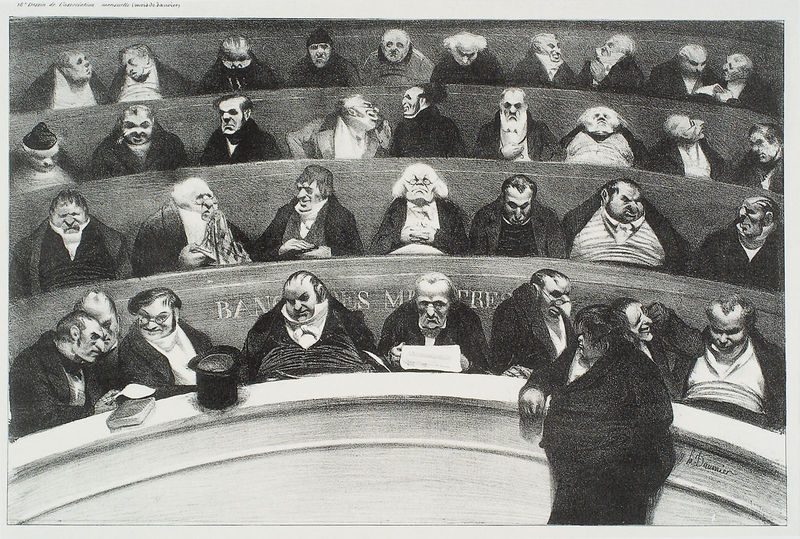
Titel: Der gesetzgebende Bauch. Der Blickwinkel der ministerialen Banken
Künstler: Honoré Daumier
Schlagwörter: schlaf, menschen, köpfe, männer, schwarz, weiss, zeichnung, tuch, herren, zylinder, anzug, bart, gericht, alte, gesicht, signatur, brüstung, haare, theater, graphik, saal, karikatur, dick, lesen, kammer, fett, alter, buch, druck, lithographie, brille, schriften, politiker, bänke, daumier, taschentuch, brief, westen, sitzbank, parlament, rud, vorlesung, senat, honoratioren, satt, abgeordnete, juristen, haesslich, dick bäuche, parlmanet, maitres